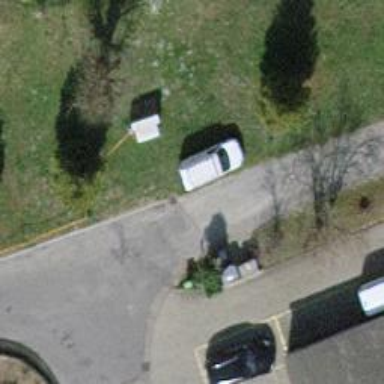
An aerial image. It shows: Bollard barrier.